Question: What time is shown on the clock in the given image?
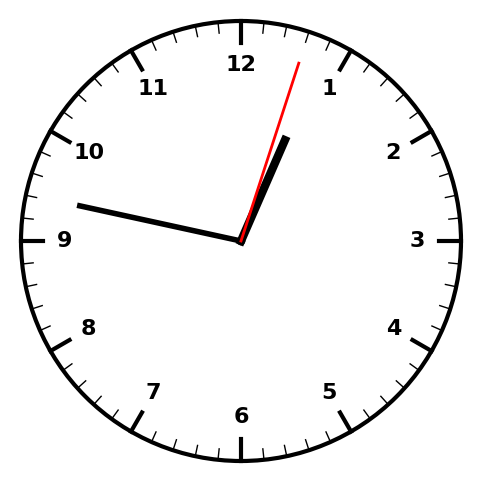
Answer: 12:47:03